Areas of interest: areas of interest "Taierzhuang War History Museum"
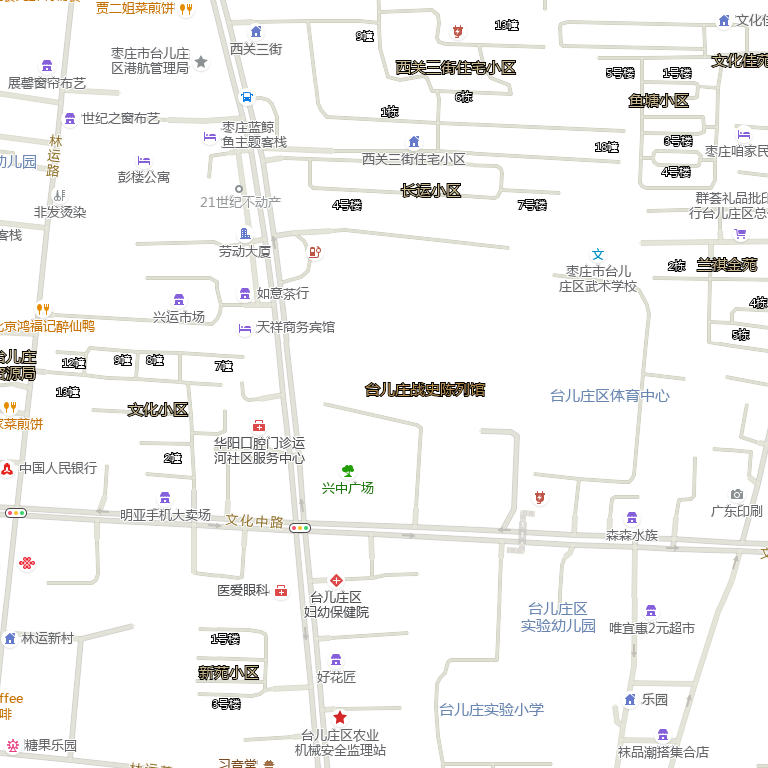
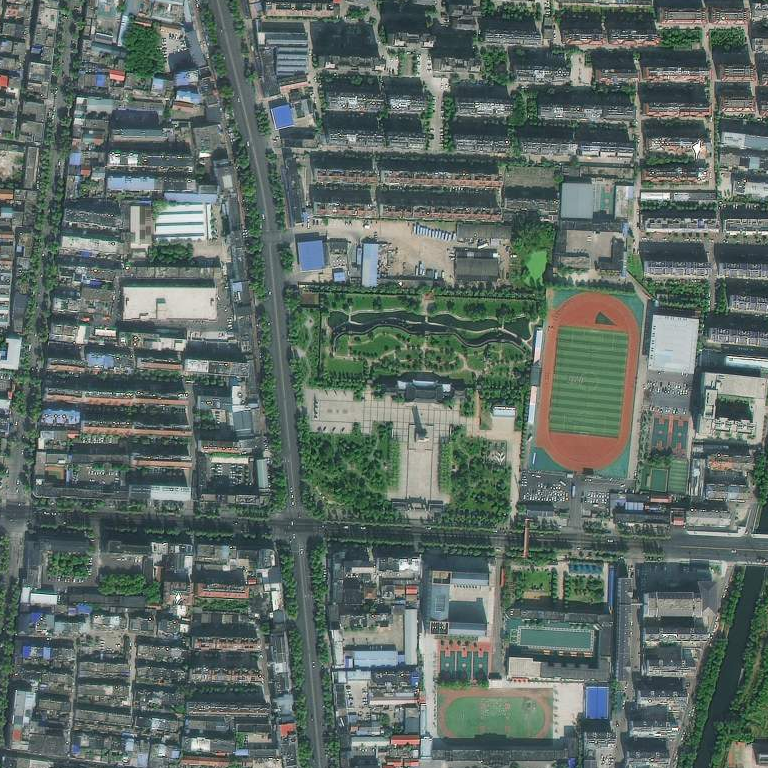